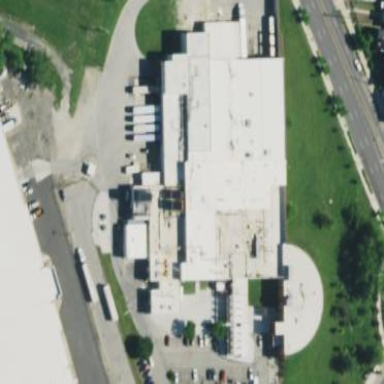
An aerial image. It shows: Manufacturing building.